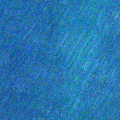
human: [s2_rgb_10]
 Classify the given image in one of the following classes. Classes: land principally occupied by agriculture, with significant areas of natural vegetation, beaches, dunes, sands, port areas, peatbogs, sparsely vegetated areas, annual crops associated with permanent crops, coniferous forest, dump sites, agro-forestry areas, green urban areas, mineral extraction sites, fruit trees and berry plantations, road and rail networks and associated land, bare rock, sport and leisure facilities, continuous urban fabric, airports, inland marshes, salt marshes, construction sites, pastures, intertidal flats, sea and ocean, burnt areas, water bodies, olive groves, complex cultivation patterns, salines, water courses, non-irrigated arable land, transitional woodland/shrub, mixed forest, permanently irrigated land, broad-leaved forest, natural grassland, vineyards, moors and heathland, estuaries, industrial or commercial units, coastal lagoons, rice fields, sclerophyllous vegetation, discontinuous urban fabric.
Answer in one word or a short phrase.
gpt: sea and ocean